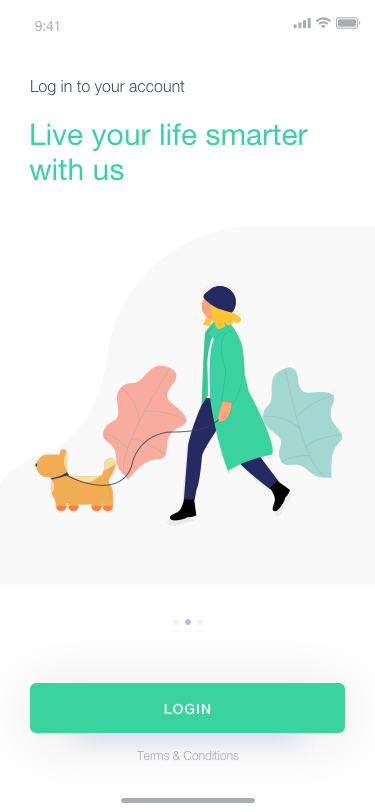
Text in this UI design:
Login
Log in to your account
9:41
Live your life smarter
with us
Terms & Conditions